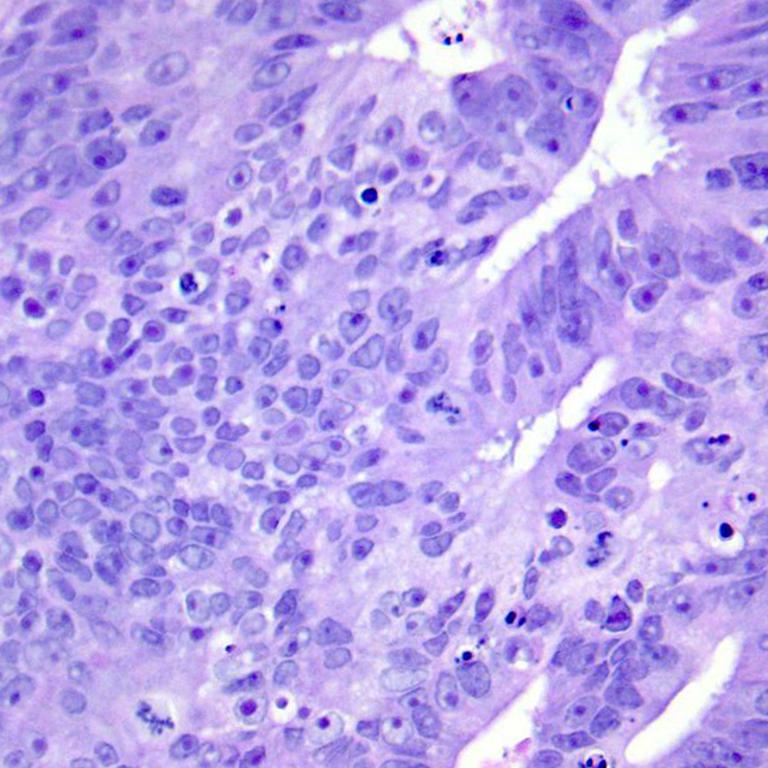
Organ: colon
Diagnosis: adenocarcinomas